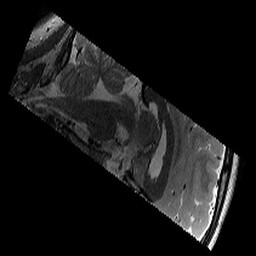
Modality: T2w
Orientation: sagittal
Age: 11
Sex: male
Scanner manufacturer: siemens
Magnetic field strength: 3 T
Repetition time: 9.23 s
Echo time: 0.067 s